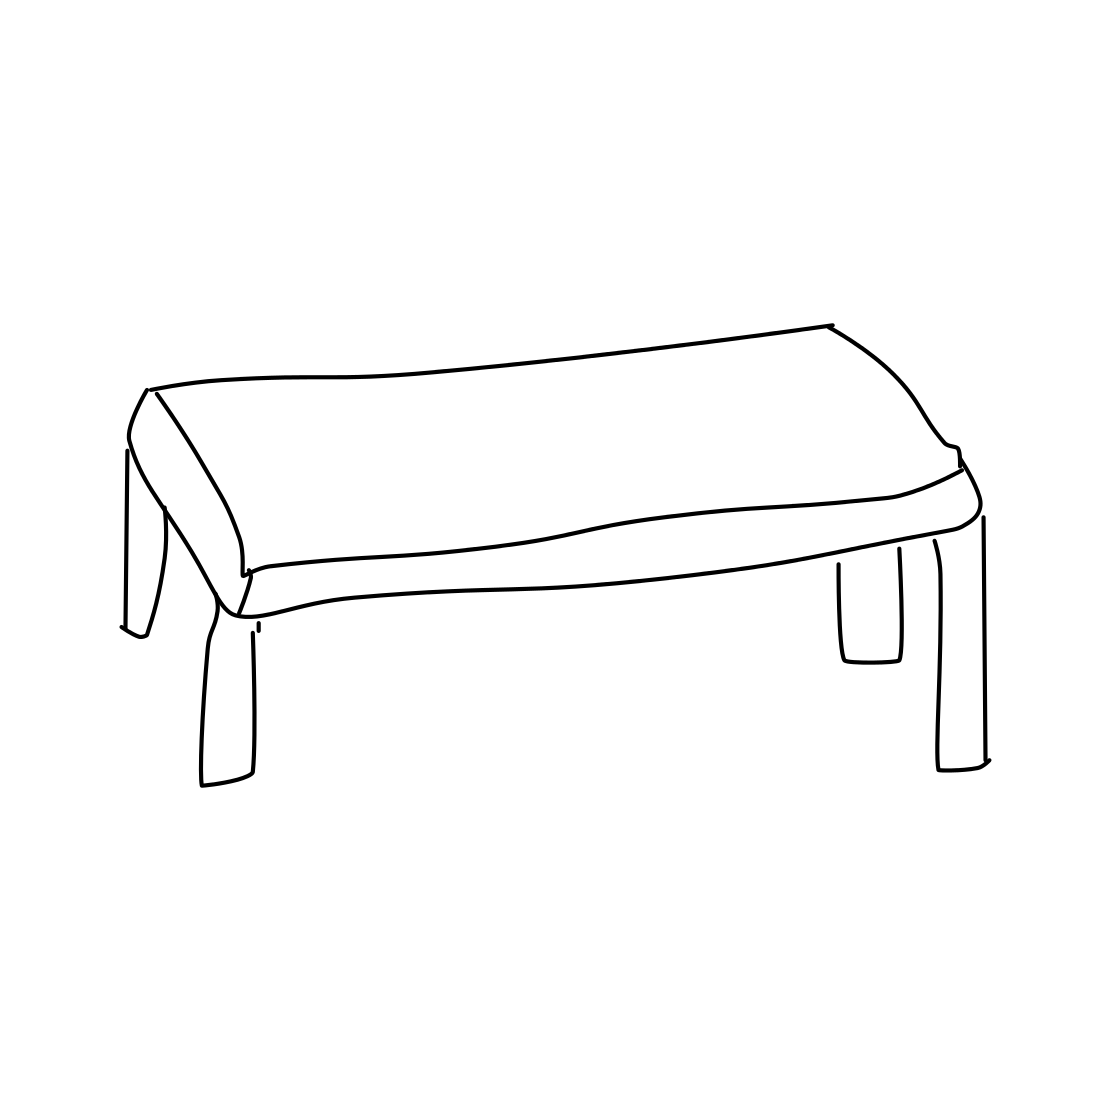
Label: bench